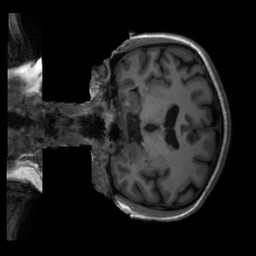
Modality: T1w
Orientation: coronal
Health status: healthy
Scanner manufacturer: siemens
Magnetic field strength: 3 T
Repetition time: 2.3 s
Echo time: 0.00207 s